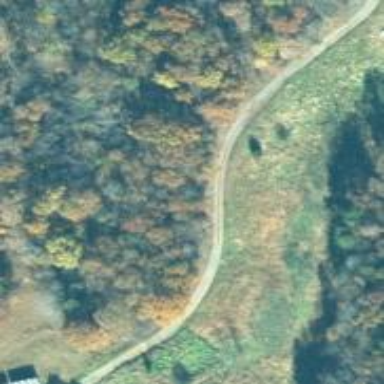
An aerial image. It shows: Driveway leading to service road.